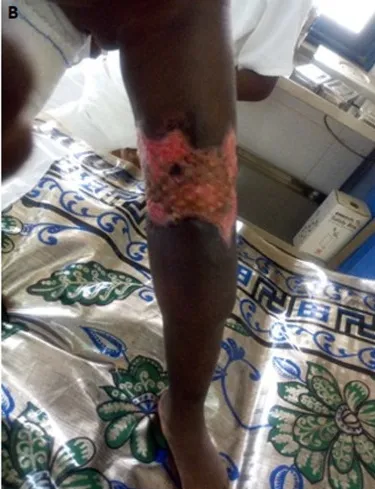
Ulcers of anterior face of left lower limb healing after mesh grafting.
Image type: medical_photograph (skin_photograph)